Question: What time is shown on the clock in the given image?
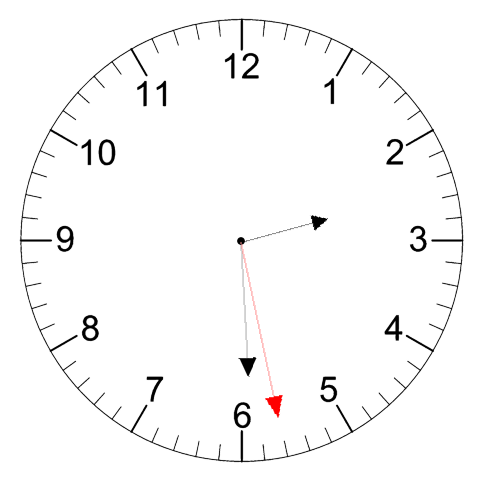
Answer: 02:29:28